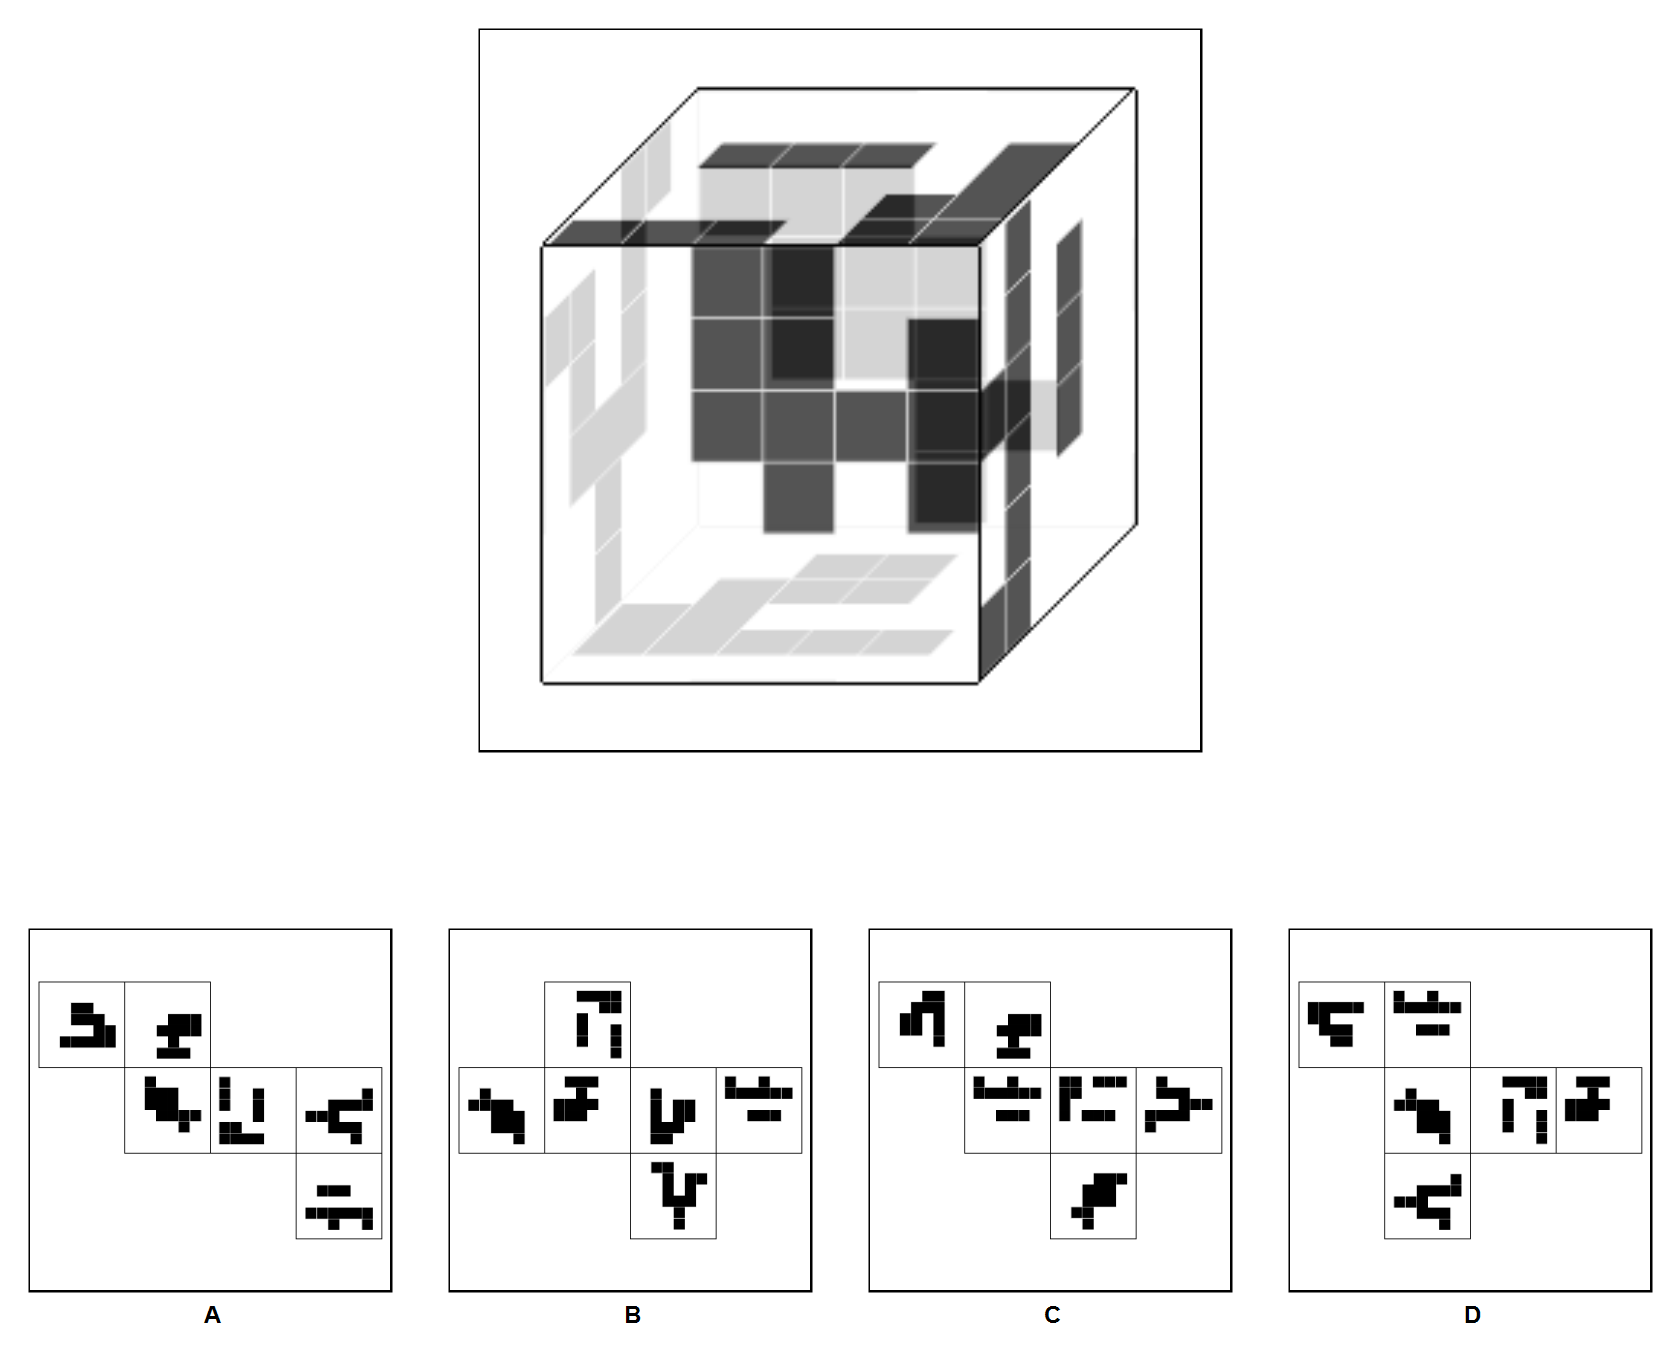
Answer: C